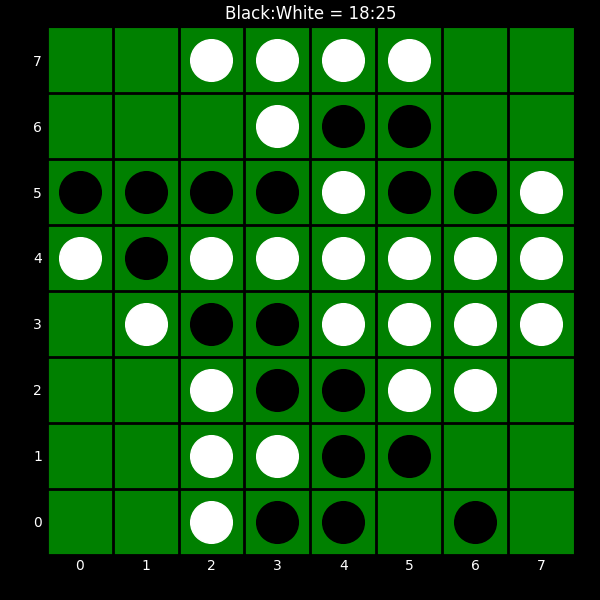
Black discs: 18
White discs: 25